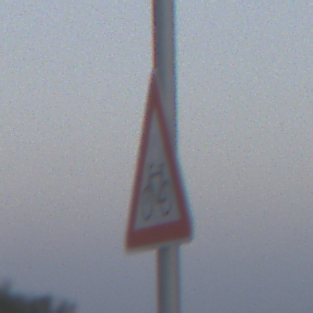
Verkehrszeichen: RadverkehrRechts
Umgebung: Outdoor, Suburban
Tageszeit: SunriseSunset
Wetter: Clear
Licht: Natural
Jahreszeit: NotSpecified
Kontrast: LowContrast